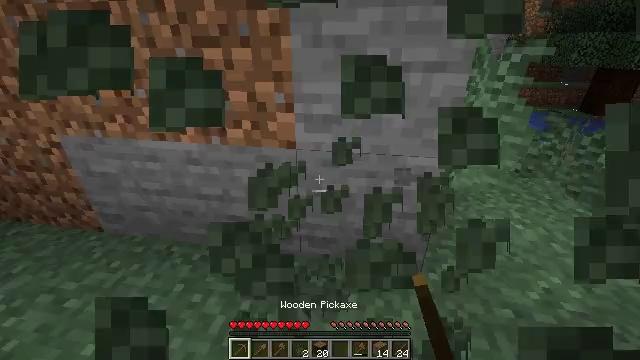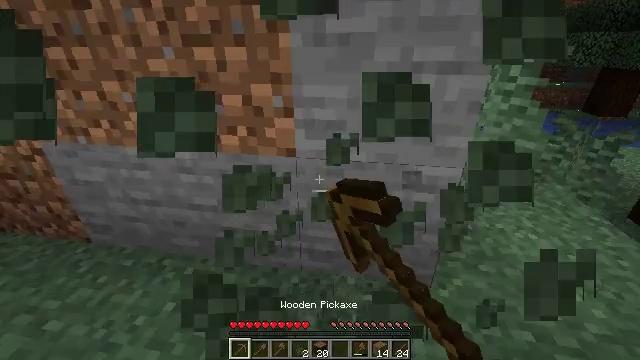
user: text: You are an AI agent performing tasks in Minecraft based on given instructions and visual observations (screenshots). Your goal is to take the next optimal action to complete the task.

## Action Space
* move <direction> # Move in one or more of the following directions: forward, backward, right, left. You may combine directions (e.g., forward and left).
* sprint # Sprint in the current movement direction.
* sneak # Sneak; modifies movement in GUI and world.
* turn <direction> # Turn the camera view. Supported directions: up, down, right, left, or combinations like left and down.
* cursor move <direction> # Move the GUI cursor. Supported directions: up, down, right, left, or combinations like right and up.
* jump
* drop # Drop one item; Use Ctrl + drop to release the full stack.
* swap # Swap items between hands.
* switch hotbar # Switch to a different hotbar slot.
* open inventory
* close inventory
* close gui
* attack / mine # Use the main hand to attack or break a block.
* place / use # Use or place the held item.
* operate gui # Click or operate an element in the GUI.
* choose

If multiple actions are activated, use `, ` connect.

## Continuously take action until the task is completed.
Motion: motion action
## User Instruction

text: Attack the ground to gather fern.
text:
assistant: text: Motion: move forward, attack / mine
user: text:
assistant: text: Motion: attack / mine